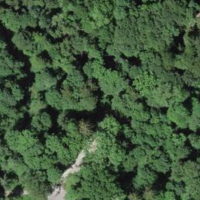
EUNIS habitat code: 41
Species observed at this site:
Apatura iris
Vanessa atalanta
Helix pomatia
Argynnis paphia
Hedera helix
Eristalis pertinax